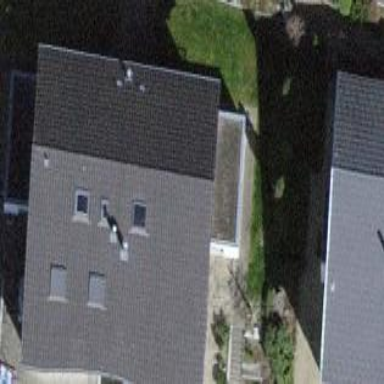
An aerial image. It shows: Simple house.